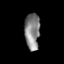
Tissue: prostate
Cell type: Fibroblasts
Senescence score: 0.7649
Nuclear area (px): 538
Mean DAPI intensity: 133.502